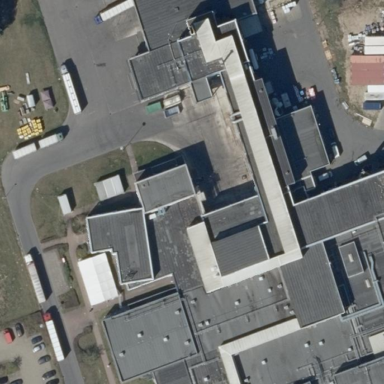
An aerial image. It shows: Industrial building.